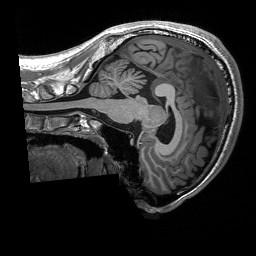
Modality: T1w
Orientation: sagittal
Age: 22
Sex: male
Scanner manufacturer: siemens
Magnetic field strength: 3 T
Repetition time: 2.53 s
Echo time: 0.00227 s